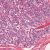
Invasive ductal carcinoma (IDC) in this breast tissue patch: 0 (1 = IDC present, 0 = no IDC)